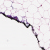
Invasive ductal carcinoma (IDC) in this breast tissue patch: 0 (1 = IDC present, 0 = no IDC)